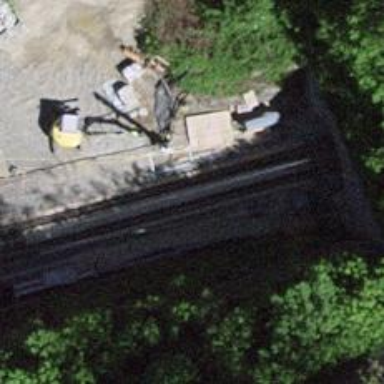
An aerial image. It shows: Railway switch.